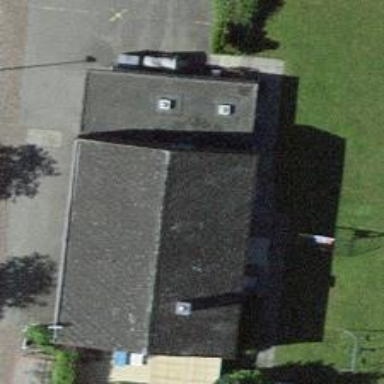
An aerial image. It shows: Post office.